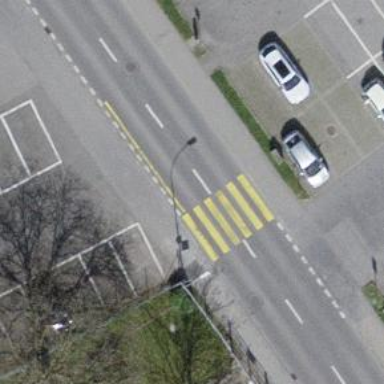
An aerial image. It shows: Kerb serving as barrier.